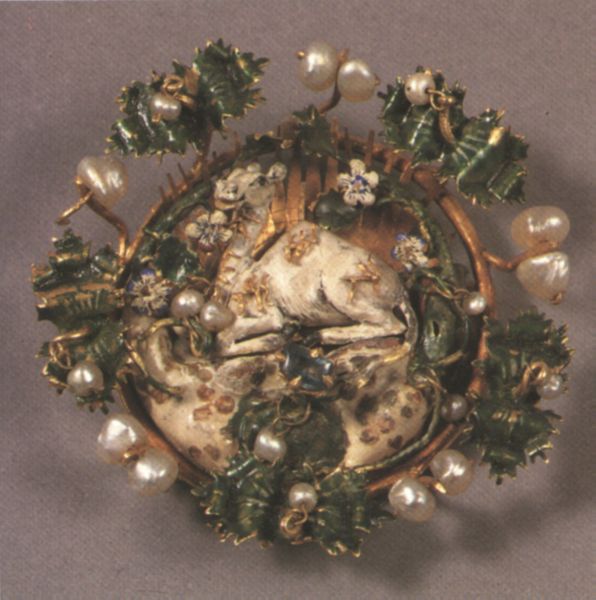
Titel: Fibel mit Kamel
Institution: Florenz, Bargello
Schlagwörter: blau, blätter, kopf, körper, weiß, grün, sitzen, blumen, lampe, ohrring, schmuck, blüten, tier, ornament, augen, gold, decke, brosche, ohren, perle, perlen, kreis, pferd, rund, ranken, liegen, floral, verzierung, foto, fotografie, lamm, perlmutt, kranz, festlich, religiös, gefasst, dresden, email, einhorn, tierfigur, historisch, kamel, smaragd, geschmeide, dromedar, giraffe, glaenzend